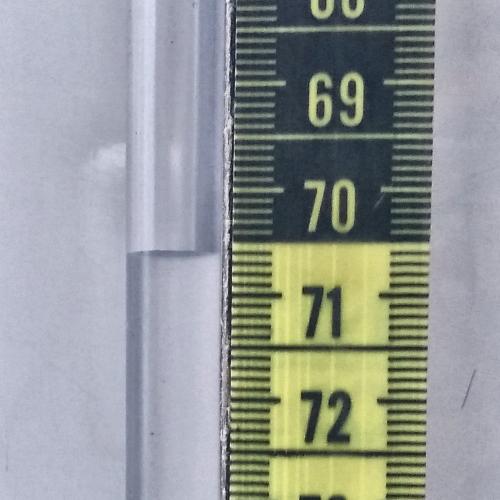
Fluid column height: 70.6 cm